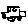
Label: car